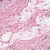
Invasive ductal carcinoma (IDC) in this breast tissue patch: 0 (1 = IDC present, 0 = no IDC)